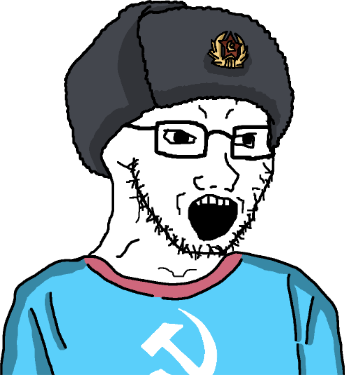
Label: 5_Soyjak